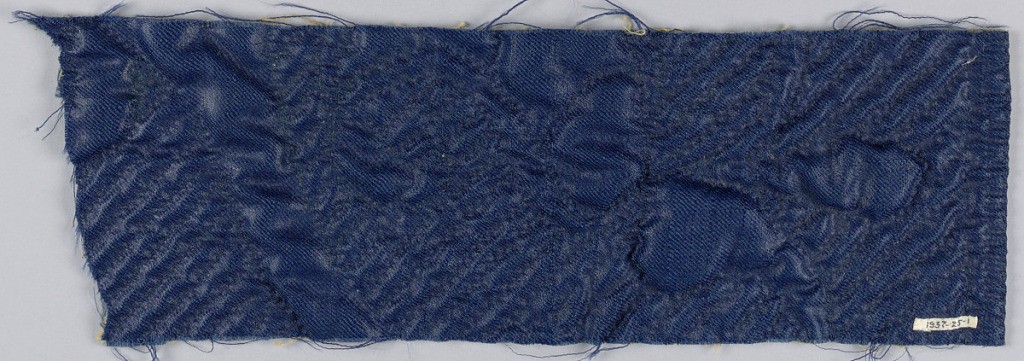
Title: Fragment
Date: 18th century
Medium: wool, wool wadding Technique: quilting on twill and plain weave
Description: Piece from a woolen quilt in dark blue on one side and tan wool on the other.